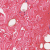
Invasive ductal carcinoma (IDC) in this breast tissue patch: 0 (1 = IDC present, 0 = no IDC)